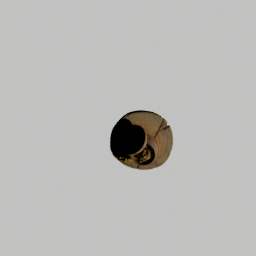
Label: decoration